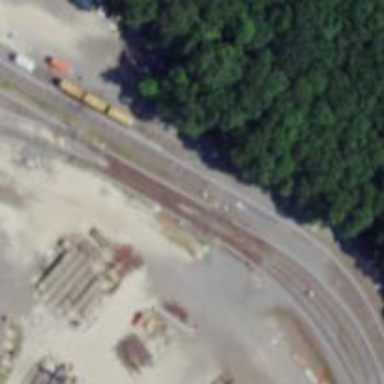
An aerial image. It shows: Railway crossing.